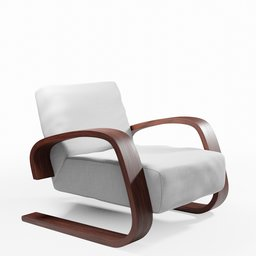
Label: furniture